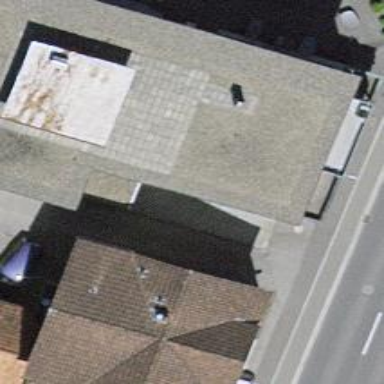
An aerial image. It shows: Restaurant.